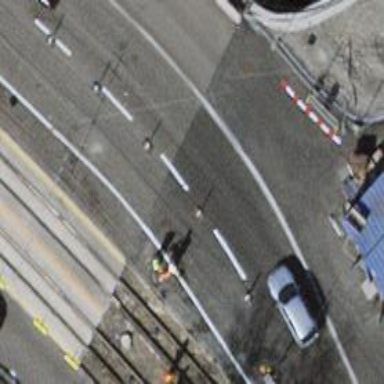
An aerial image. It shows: Tertiary road with asphalt surface and trolley wires.